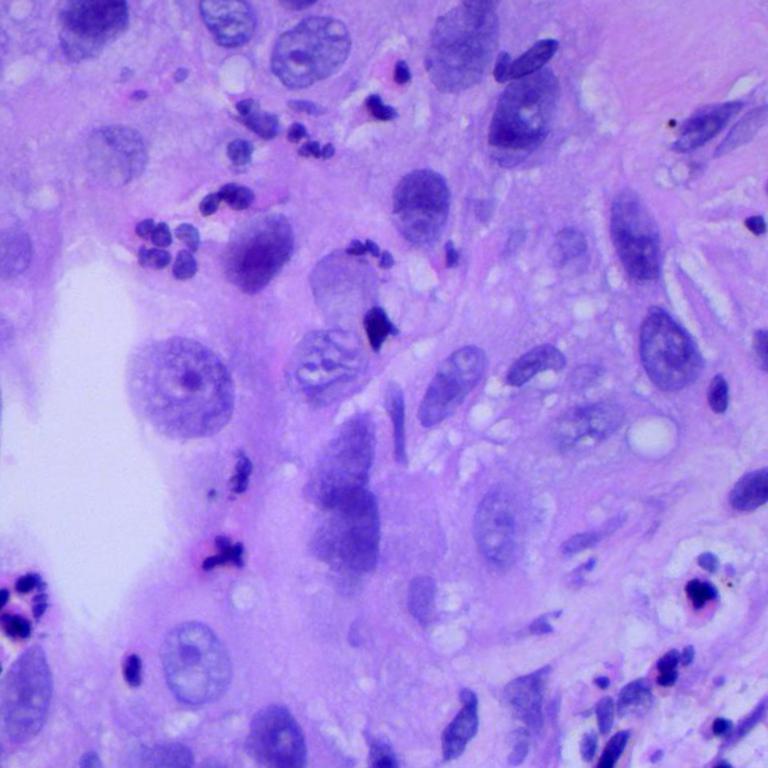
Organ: lung
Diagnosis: squamous carcinomas